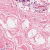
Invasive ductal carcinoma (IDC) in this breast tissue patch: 0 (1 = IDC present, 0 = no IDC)